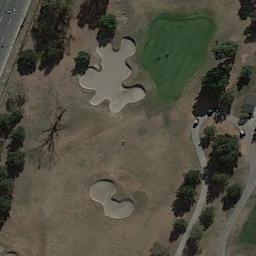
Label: golf_course